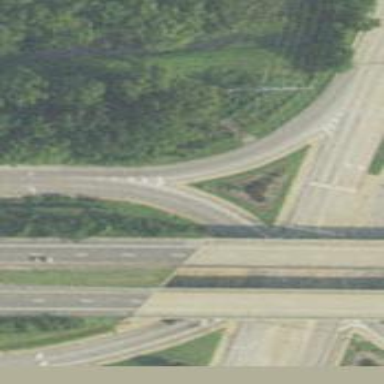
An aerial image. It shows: Primary link highway with asphalt surface.